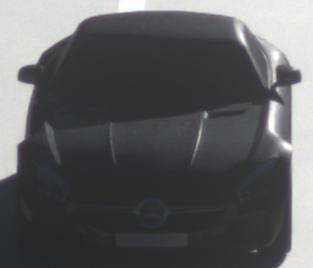
Make: Mercedes-Benz
Model: AMG GT Coupé
Detailed model: AMG GT (190) Coupé
Model produced from: 2014/10
Model produced until: 2017/01
Doors: 2
Color: black
Road condition: dry road
Daytime: sunrise or sunset
Contrast: medium contrast